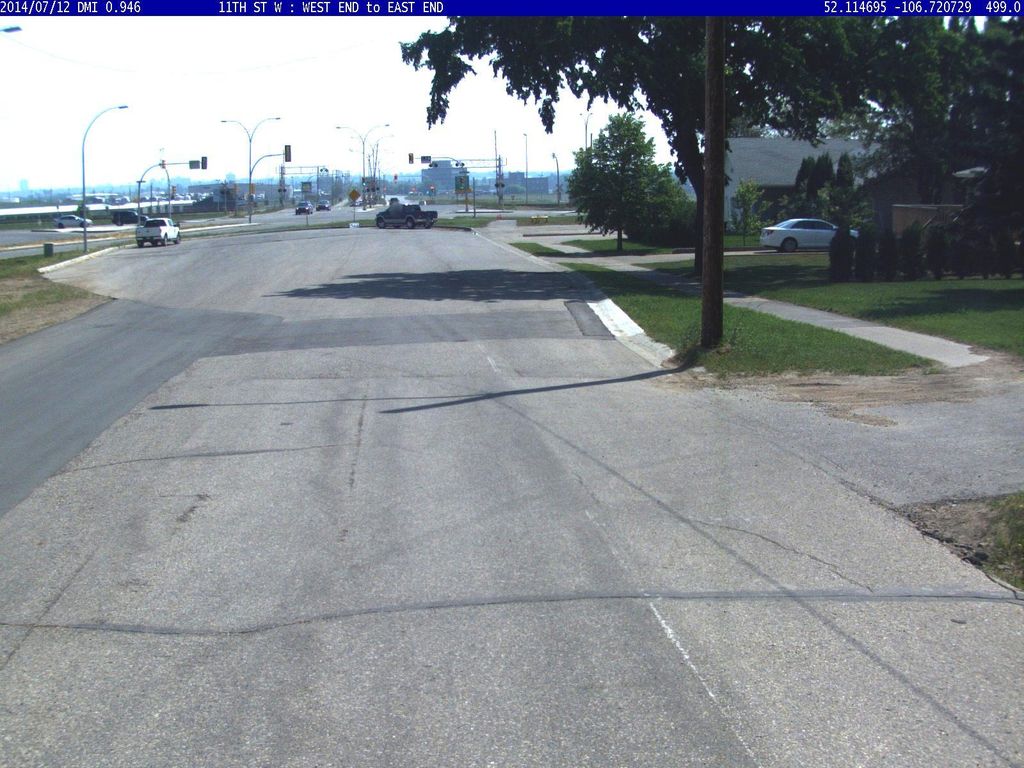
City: saskatoon